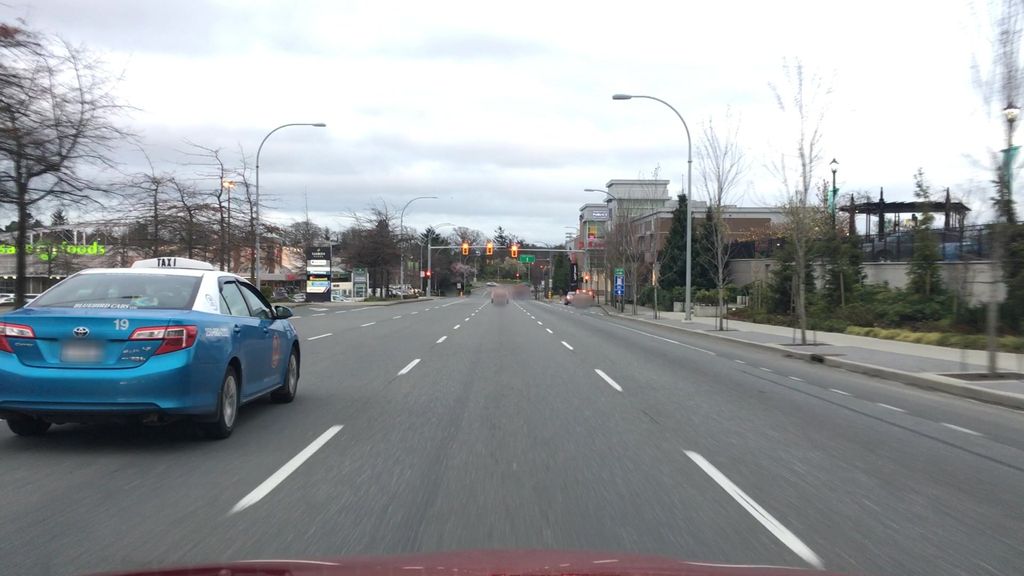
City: victoria